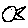
Label: bird